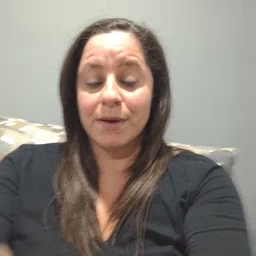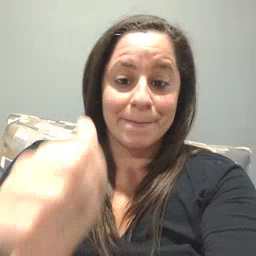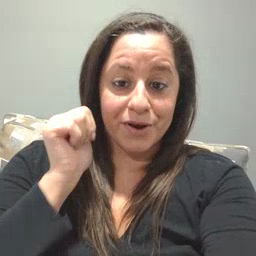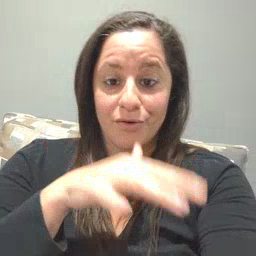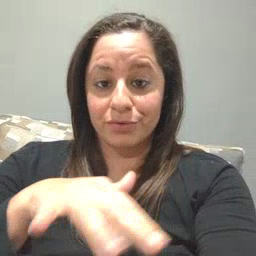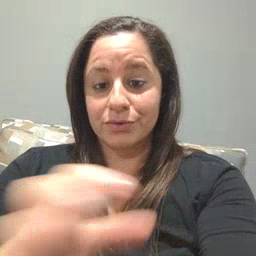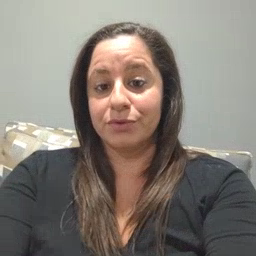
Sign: backyard